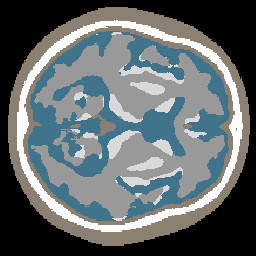
Label: no_lesion